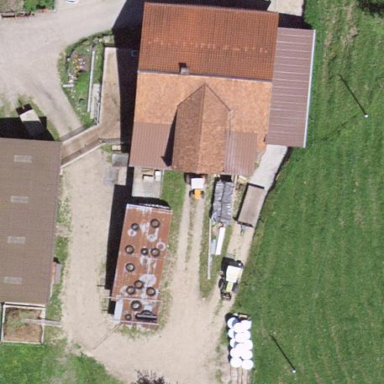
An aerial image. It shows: Barn with red roof.